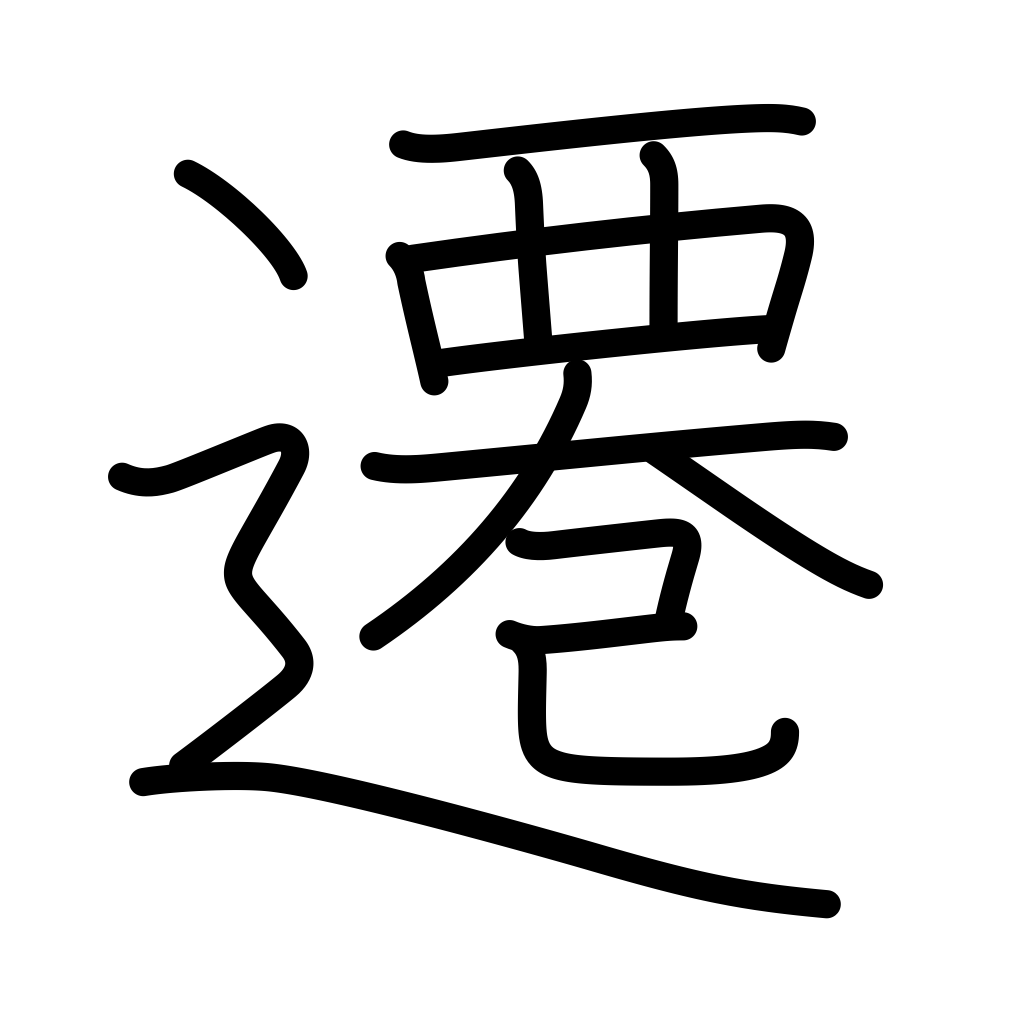
Meaning: transition, move, change